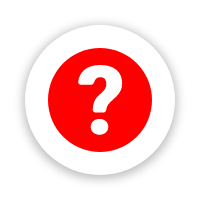
Cursor type: help
OS/theme: linux-google-cursor
Variant: red